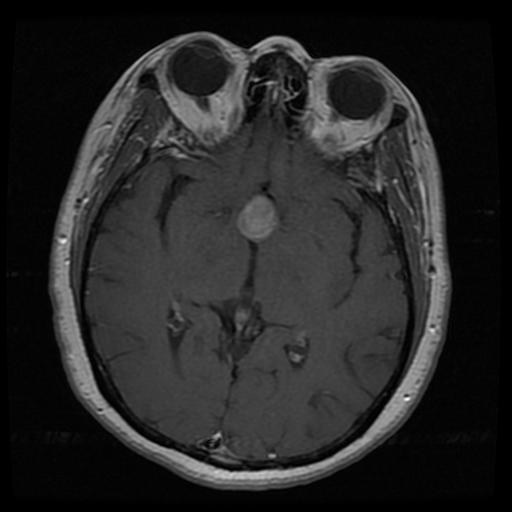
Label: pituitary